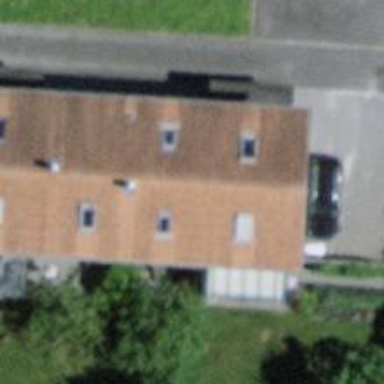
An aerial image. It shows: Residential building.